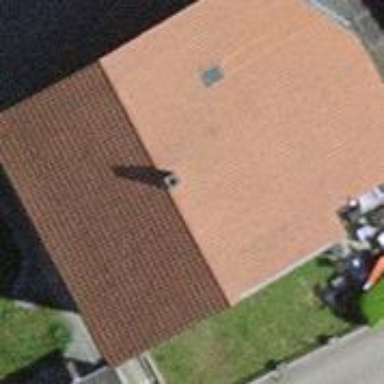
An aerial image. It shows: Detached building.